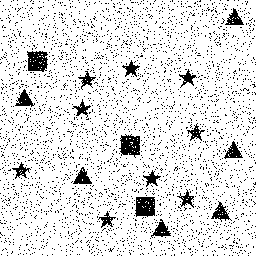
Squares: 3
Triangles: 6
Stars: 9
Total shapes: 18